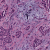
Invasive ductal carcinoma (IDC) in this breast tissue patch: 1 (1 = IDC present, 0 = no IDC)